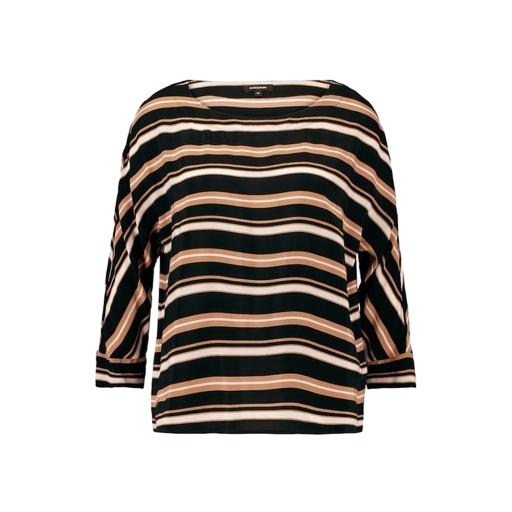
black striped top only macy, black striped drop-shoulder top, black long-sleeve striped blouse, white background